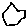
Label: hexagon